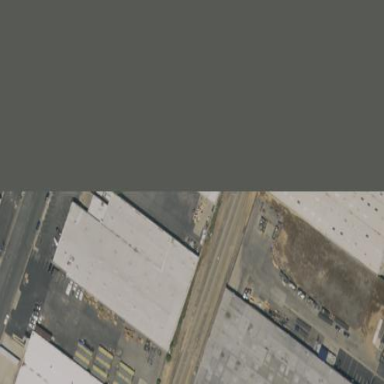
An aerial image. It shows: Warehouse building.